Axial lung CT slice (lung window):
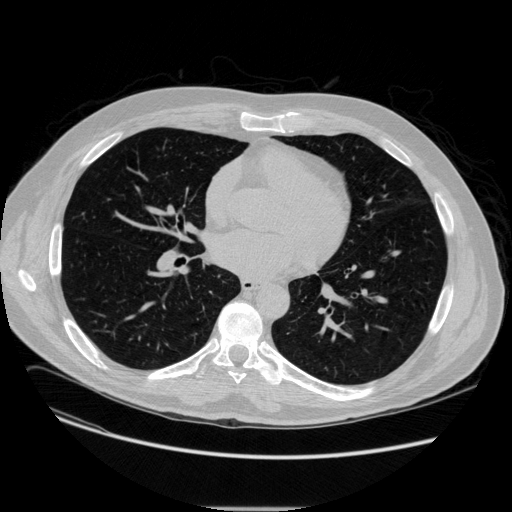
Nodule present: no